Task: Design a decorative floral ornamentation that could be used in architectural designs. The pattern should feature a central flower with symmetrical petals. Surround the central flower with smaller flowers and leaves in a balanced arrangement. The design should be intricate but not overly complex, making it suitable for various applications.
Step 1183:
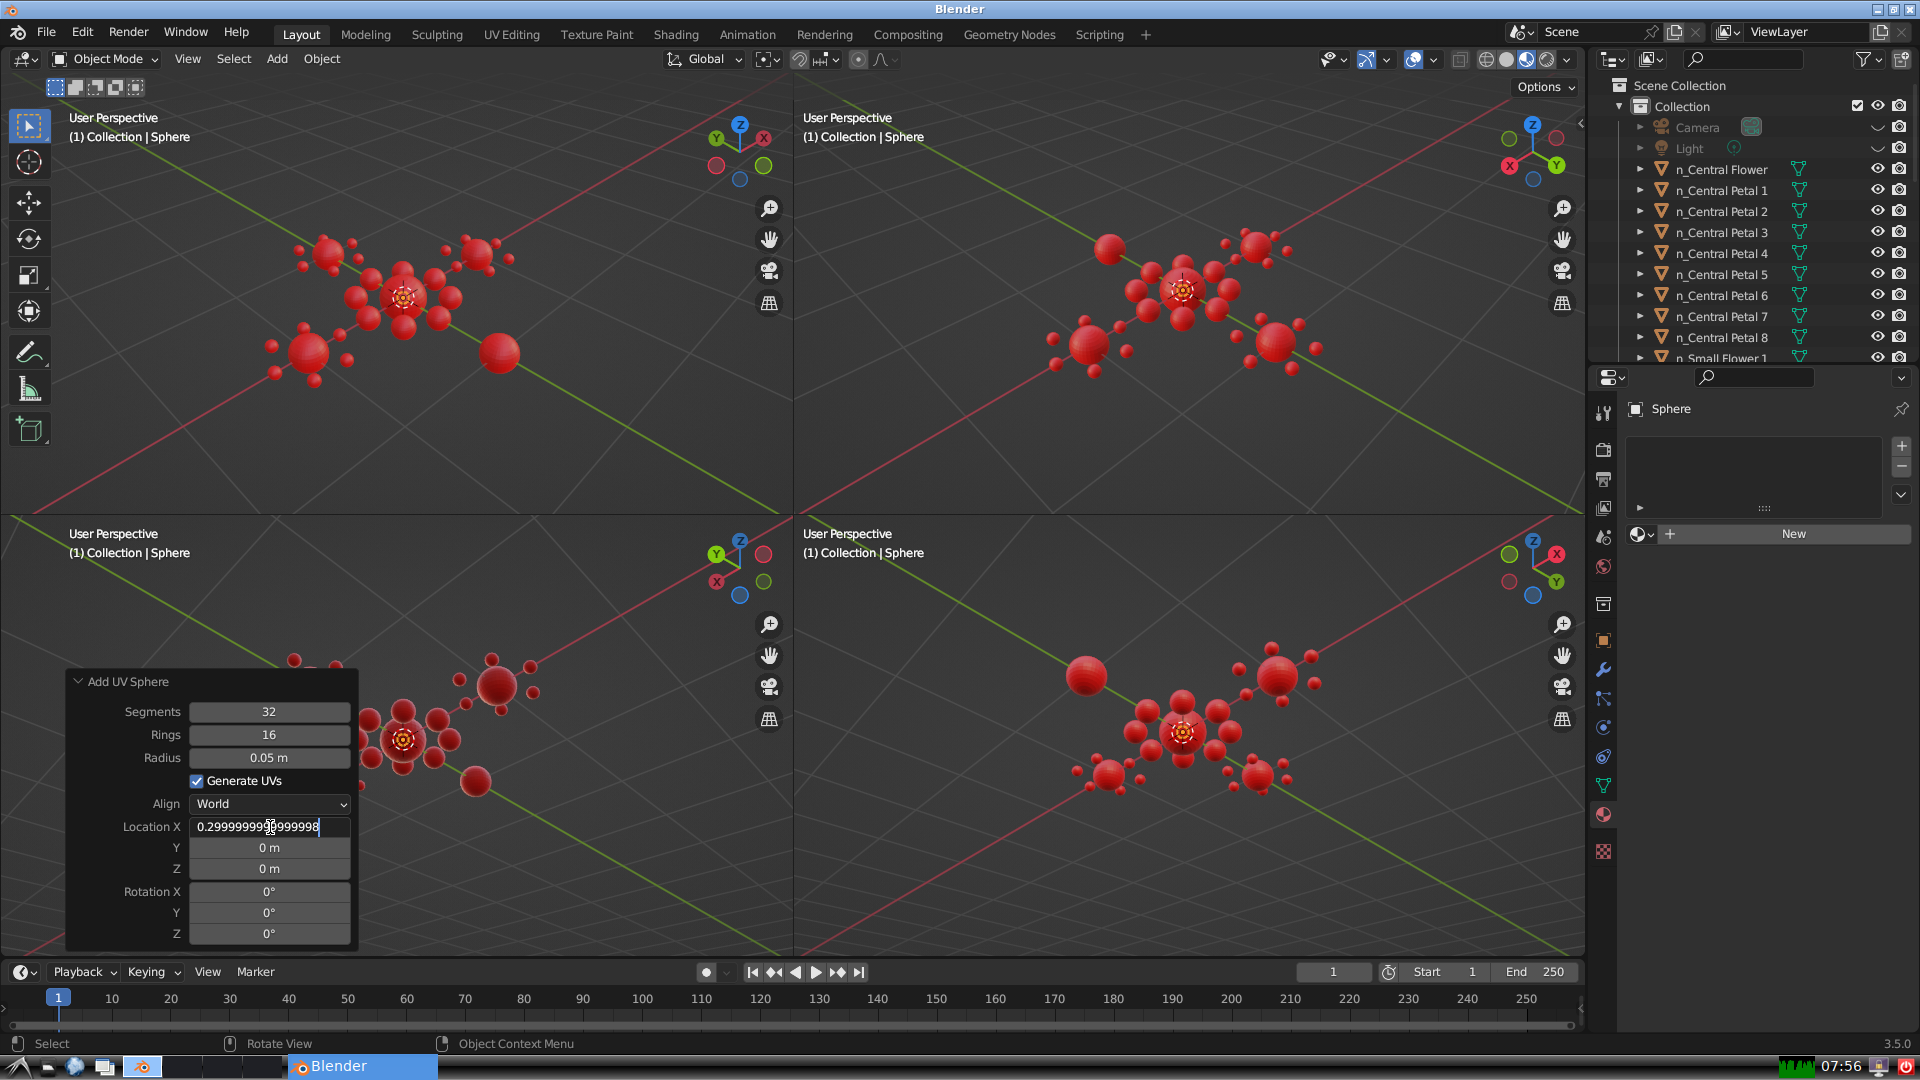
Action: {"key_press": ['Return']}